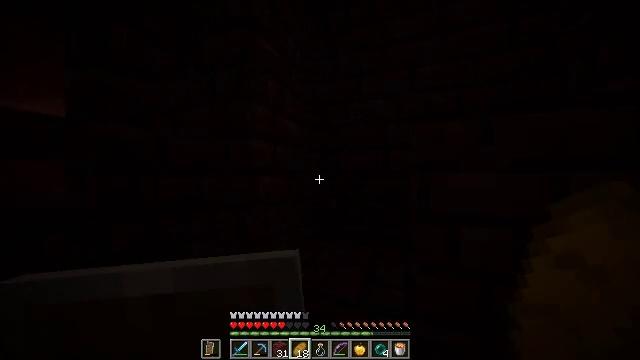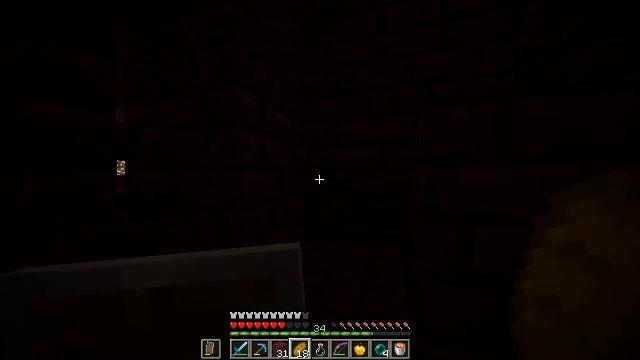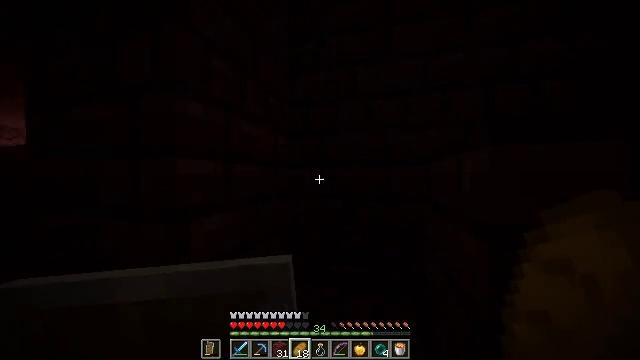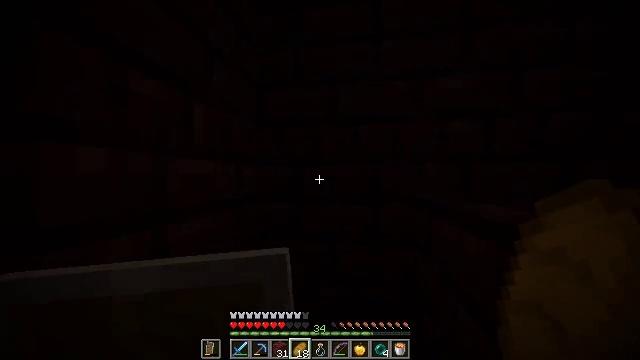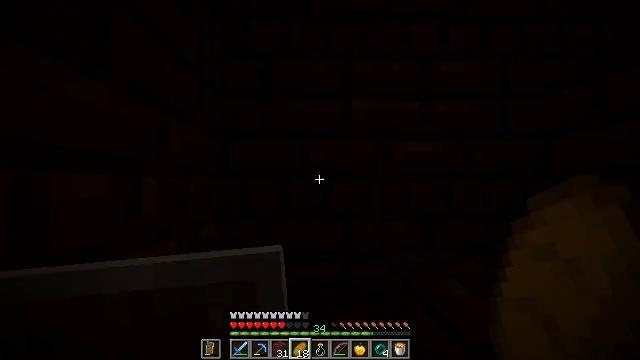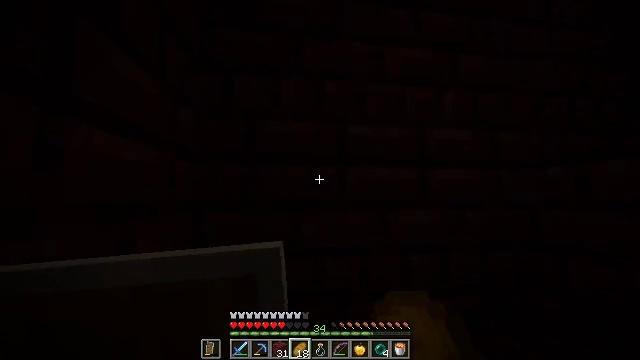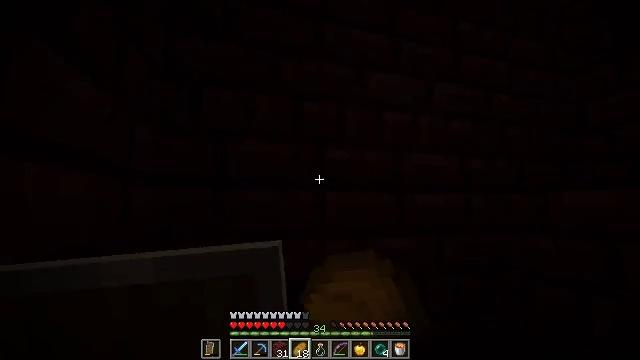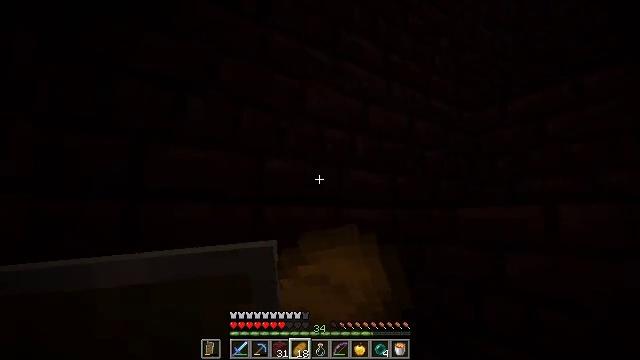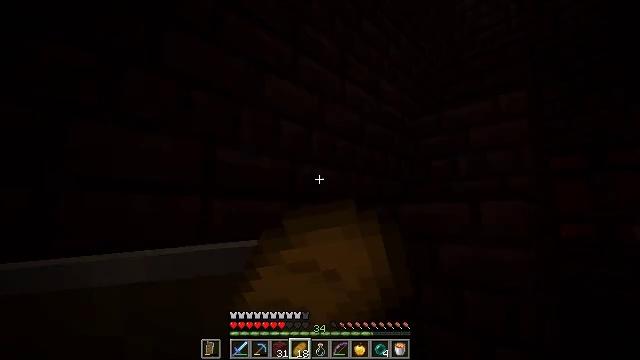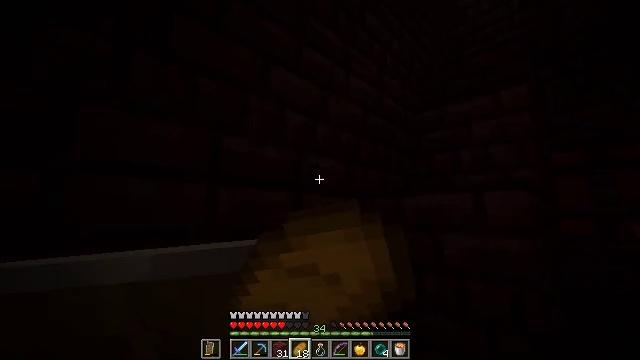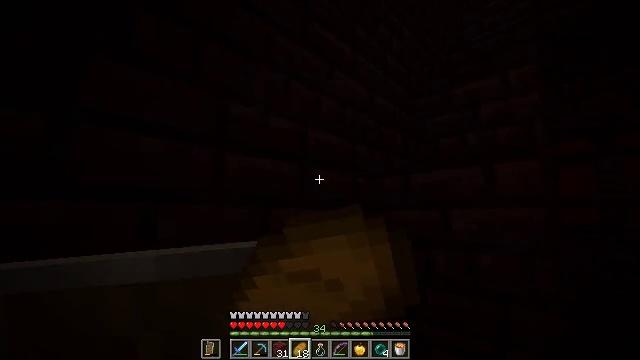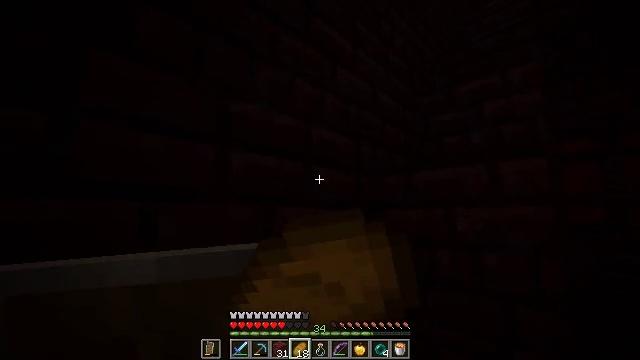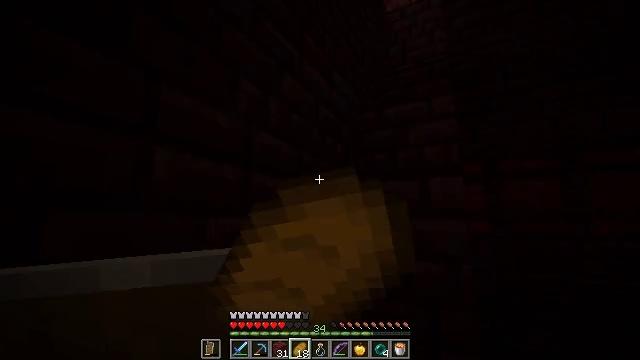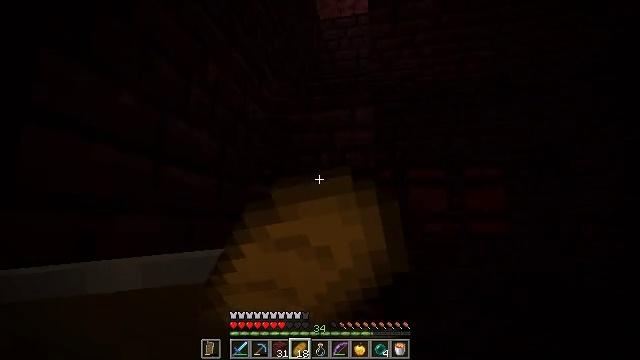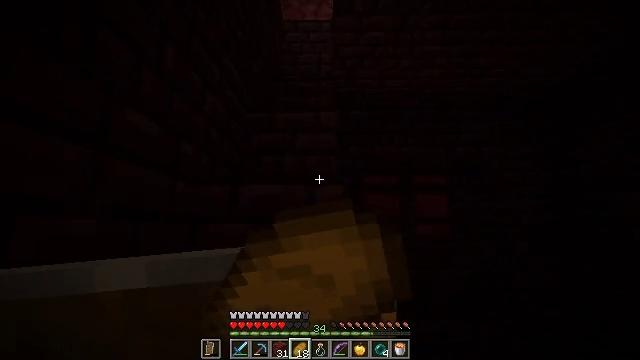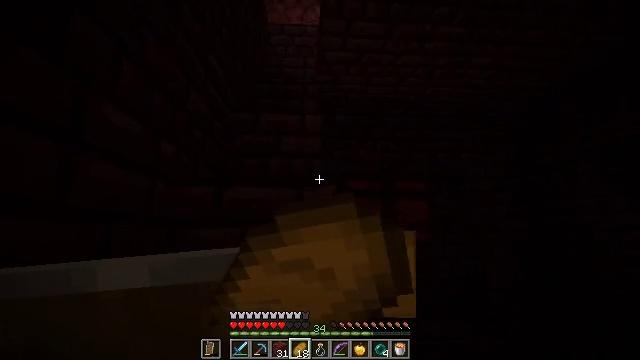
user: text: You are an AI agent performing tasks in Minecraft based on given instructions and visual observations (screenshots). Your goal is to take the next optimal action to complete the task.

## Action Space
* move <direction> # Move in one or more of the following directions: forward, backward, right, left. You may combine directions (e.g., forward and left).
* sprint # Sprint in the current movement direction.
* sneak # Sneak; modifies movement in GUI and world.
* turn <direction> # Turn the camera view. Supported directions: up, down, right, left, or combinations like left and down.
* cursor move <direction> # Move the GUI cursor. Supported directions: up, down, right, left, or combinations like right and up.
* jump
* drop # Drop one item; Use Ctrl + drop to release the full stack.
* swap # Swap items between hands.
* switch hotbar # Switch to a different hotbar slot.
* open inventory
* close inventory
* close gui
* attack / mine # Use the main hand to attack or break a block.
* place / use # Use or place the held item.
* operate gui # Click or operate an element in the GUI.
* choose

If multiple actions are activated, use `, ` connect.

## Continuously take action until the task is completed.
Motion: motion action
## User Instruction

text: Mine the glowstone in the Nether.
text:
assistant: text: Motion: move forward, sprint, turn right
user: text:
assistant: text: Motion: move forward, sprint, turn right, jump
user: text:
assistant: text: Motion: move forward, sprint, turn right, jump
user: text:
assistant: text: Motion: move forward, sprint, turn right and up, jump
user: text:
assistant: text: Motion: move forward, sprint, turn right and up, use / place, jump
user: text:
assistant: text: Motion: move forward, sprint, turn right and up, use / place, jump
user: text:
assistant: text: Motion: move forward and move left, sprint, turn right and up, use / place, jump
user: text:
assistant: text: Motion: move forward and move left, sprint, turn right, use / place
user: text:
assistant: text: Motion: move forward and move left, use / place
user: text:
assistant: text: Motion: move forward and move left, sprint, use / place
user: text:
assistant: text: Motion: move forward and move left, sprint, use / place
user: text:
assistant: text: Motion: move forward and move left, sprint, turn right and up, use / place
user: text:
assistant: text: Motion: move forward and move left, sprint, turn right, use / place
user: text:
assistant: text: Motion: move forward and move left, sprint, turn right, use / place
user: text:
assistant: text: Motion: move forward and move left, sprint, turn right and up, use / place
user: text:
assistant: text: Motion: move forward and move left, sprint, use / place
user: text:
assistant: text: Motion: move forward and move left, sprint, use / place
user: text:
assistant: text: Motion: move forward and move left, sprint, use / place
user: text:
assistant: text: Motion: move forward and move left, sprint, turn right, use / place
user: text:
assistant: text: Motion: move forward and move left, sprint, turn right and up, use / place
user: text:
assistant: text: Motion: move forward and move left, sprint, turn up, use / place
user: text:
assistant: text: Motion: move forward and move left, sprint, turn up, use / place
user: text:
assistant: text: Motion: move forward and move left, sprint, use / place
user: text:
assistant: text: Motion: move forward and move left, sprint, use / place
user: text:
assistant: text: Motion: move forward and move left, sprint, use / place
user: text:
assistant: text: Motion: move forward and move left, sprint, use / place
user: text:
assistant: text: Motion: move forward and move left, sprint, use / place
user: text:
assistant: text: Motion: move forward and move left, sprint, use / place
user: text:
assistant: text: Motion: move forward and move left, sprint, use / place
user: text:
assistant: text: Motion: move forward and move left, sprint, use / place